Interaction volume radius: 5 \u00c5
Interaction volume height: 30 \u00c5
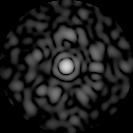
Disorder parameter: 0.8765